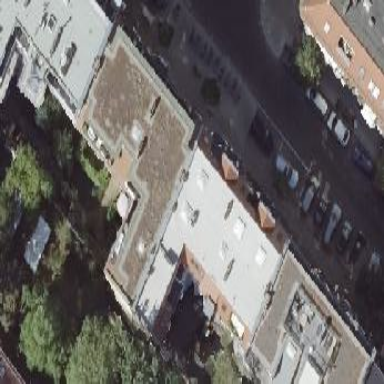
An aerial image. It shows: Residential building with red gambrel roof made of roof tiles. The building itself is grey in color.